Question: I'm using the method posted <URL> to scroll an 'NSString' across the screen. However, as shown in the image below, the string doesn't seem to be drawing correctly. Anyone have any ideas? Thanks.

EDIT: I forgot to mention that I modified the scrolling text class to use an attributed string rather than a regular string.
EDIT 2: I think the problem is that the string is repeating before it can finish the first time. How can I add some spacing before the string repeats itself?
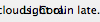
Answer: I figured it out. I had to change this line in 'drawRect:':
'''
otherPoint.x += dirtyRect.size.width;
'''
to
'''
otherPoint.x += (stringWidth + 20.0);
'''
EDIT: You can change '20.0' depending on how much of a gap you want before the string repeats.